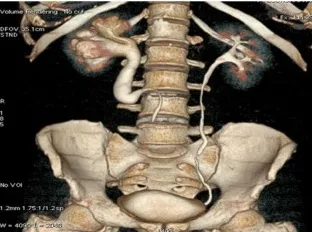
Imaging. (B) Retrocaval right ureter.
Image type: radiology (ct)